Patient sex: F
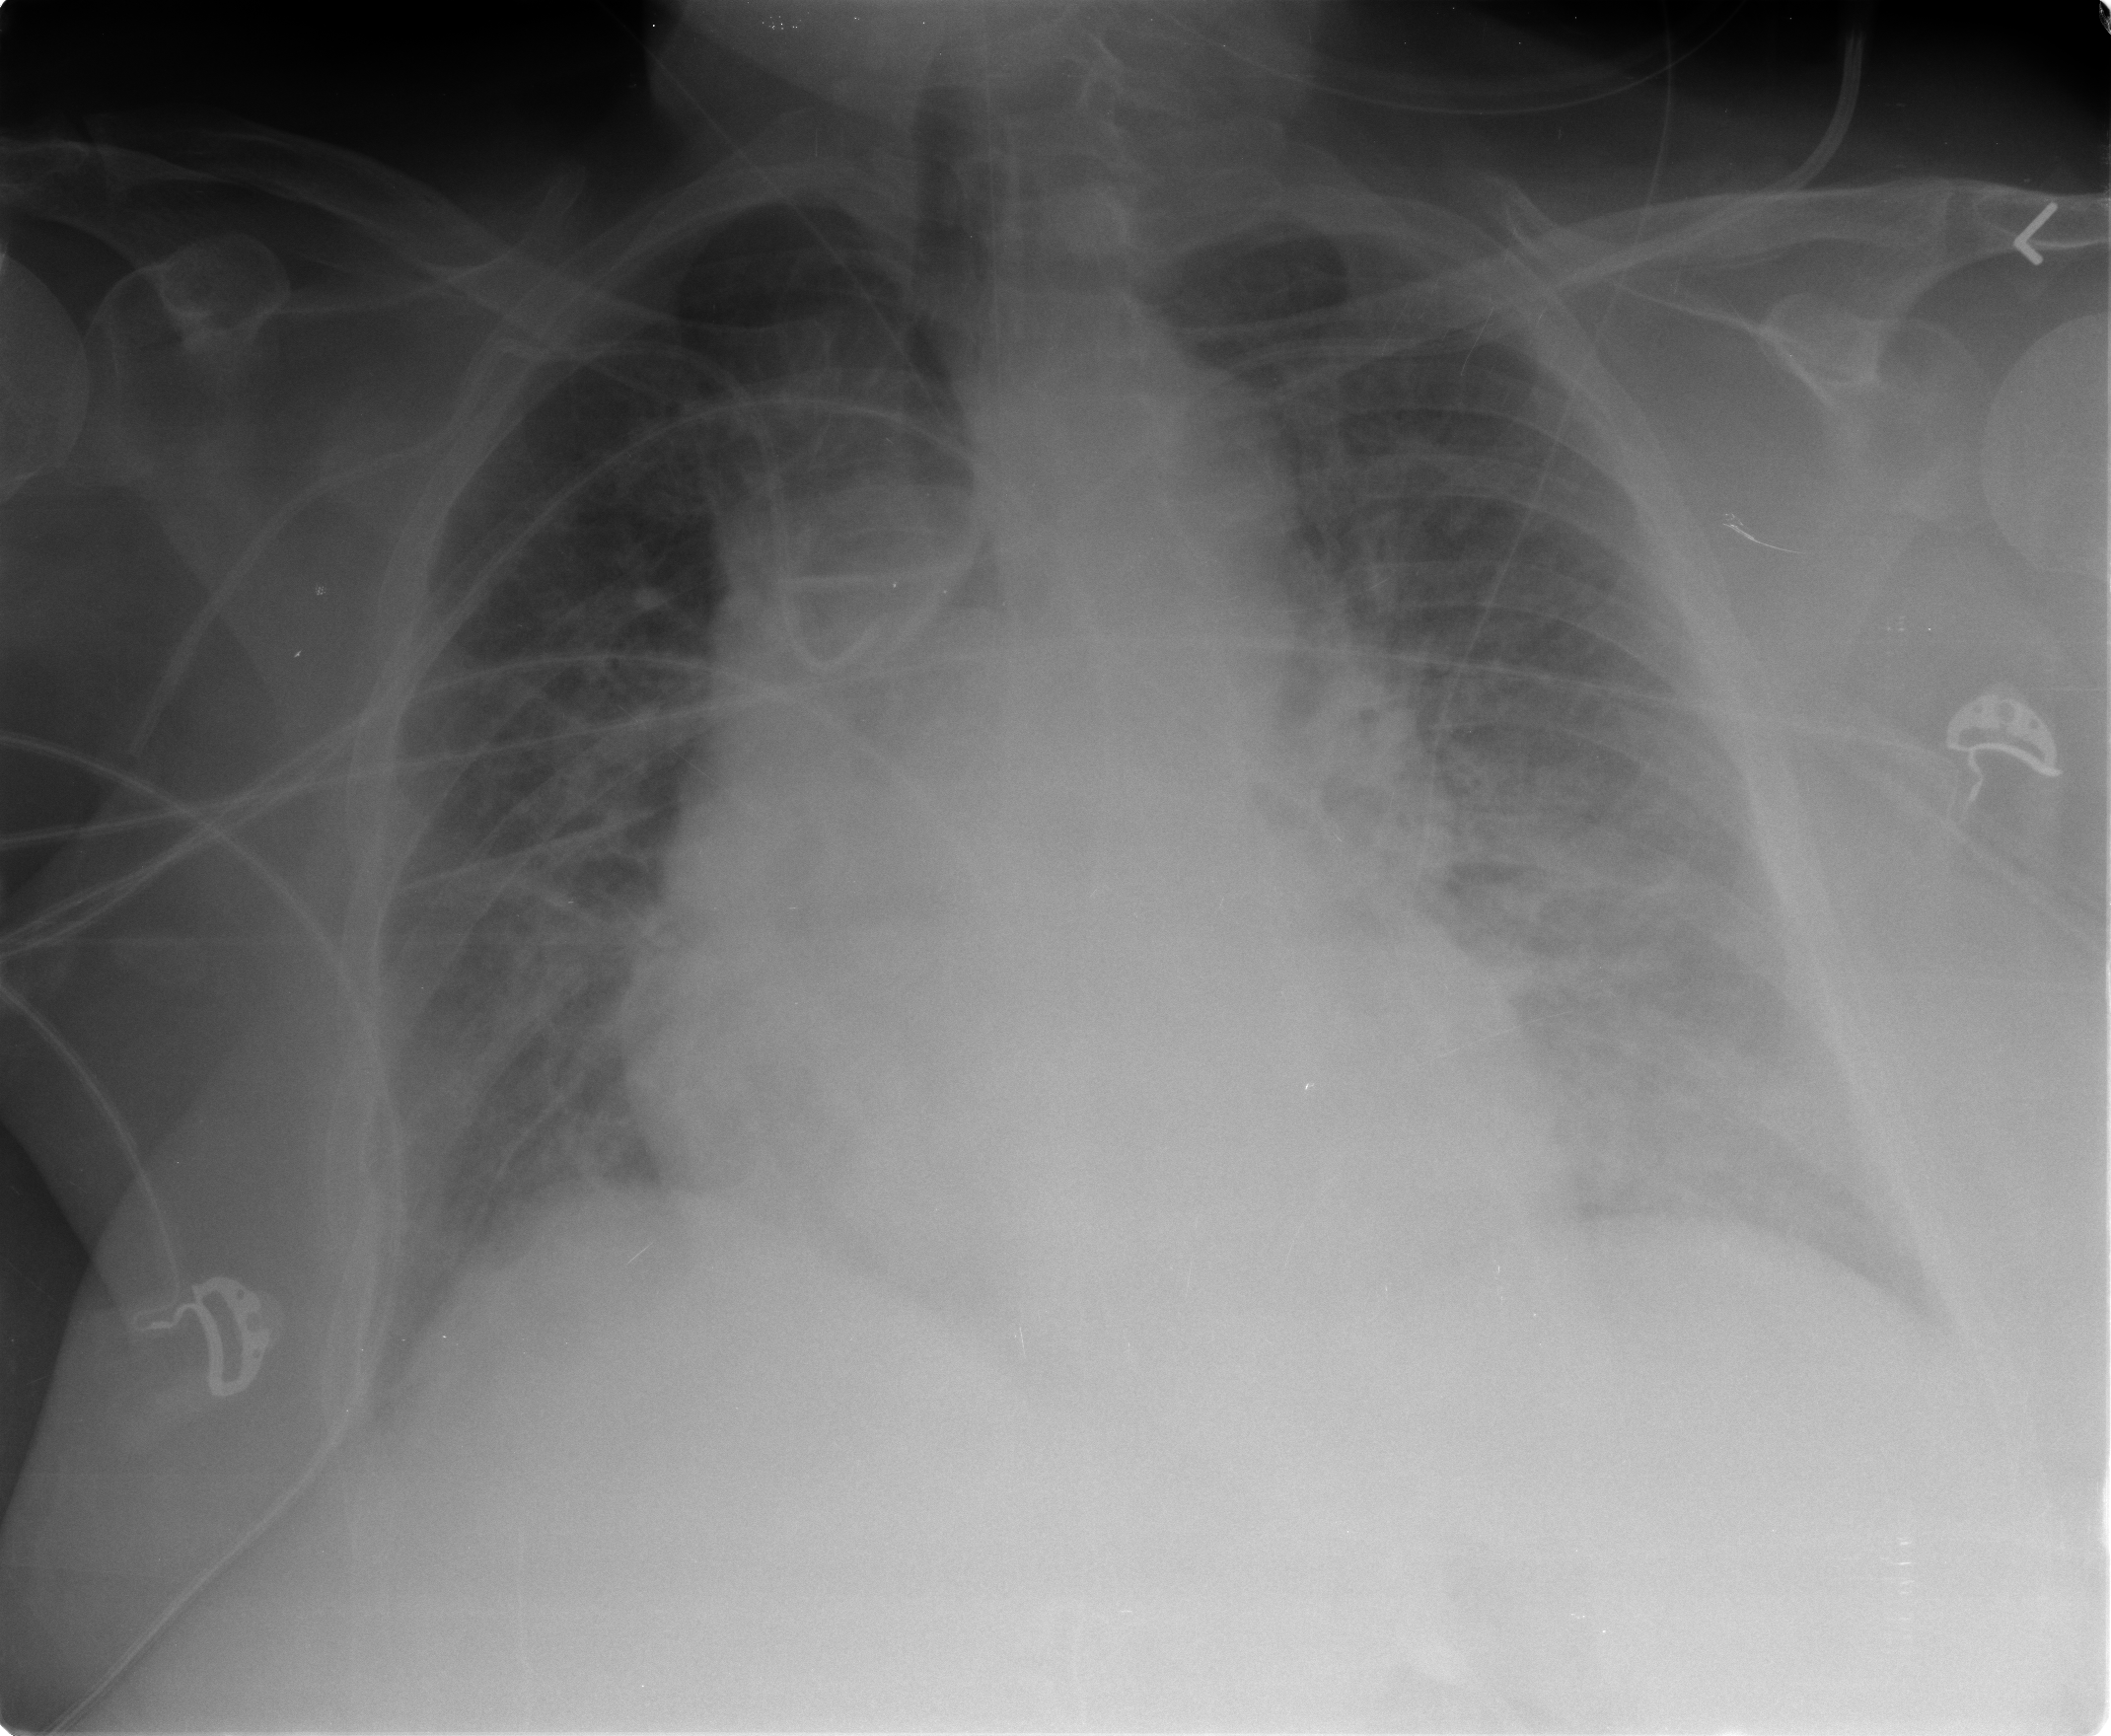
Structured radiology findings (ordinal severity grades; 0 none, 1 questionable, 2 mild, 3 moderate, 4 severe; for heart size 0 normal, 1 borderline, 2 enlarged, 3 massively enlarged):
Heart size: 2
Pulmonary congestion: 3
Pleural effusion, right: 1
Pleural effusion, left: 1
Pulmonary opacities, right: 2
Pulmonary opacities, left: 3
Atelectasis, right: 2
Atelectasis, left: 3